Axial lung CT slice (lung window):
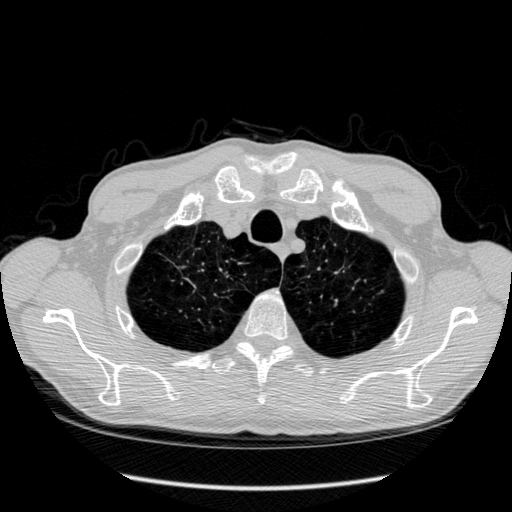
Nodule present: no